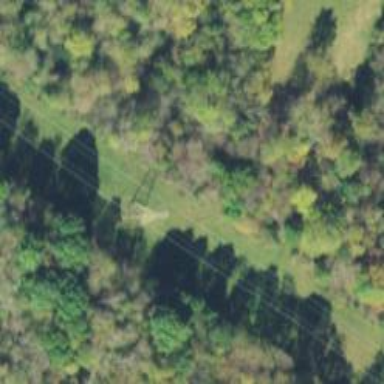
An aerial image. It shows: Lattice structure tower used for power transmission.